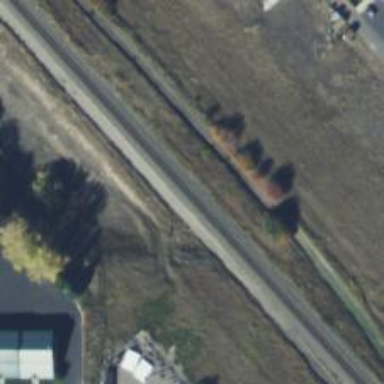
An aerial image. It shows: Railway track.